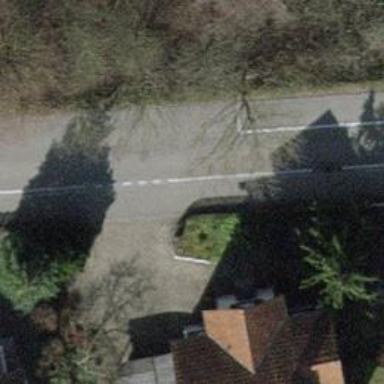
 there is parallel on-street parking lane."